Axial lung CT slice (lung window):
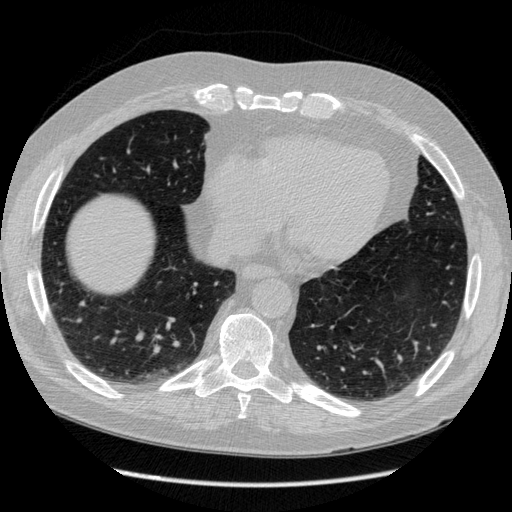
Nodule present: no